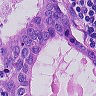
Metastatic tissue present: yes